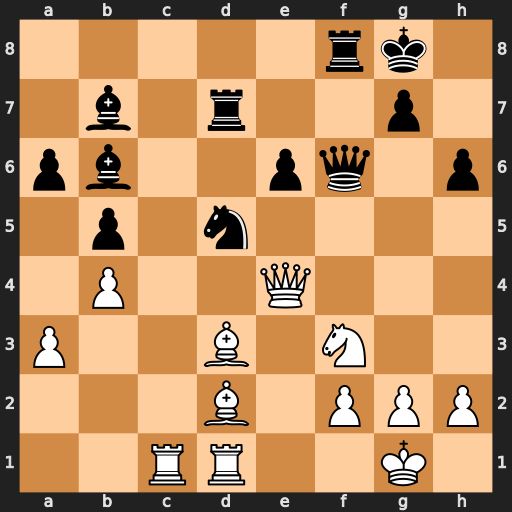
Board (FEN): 5rk1/1b1r2p1/pb2pq1p/1p1n4/1P2Q3/P2B1N2/3B1PPP/2RR2K1
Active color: w
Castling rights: -
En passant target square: -
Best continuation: Qh7+ Kf7 Bg6+ Ke7 Bxh6